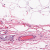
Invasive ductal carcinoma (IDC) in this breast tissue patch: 0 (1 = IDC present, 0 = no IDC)